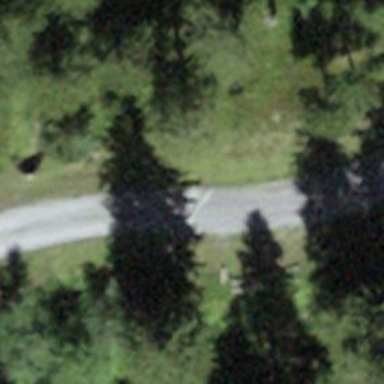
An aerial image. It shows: Passing place on the road.